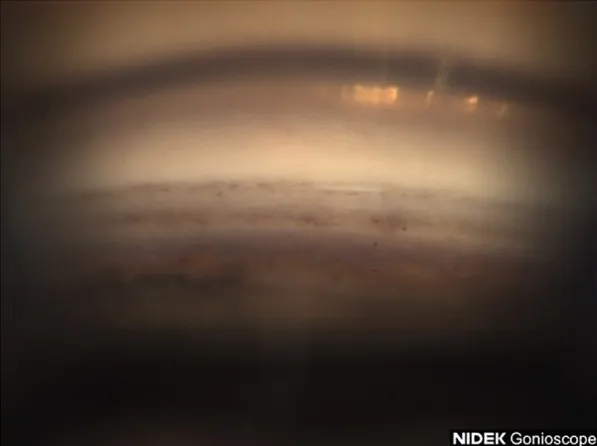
Case 3: Inferior angle (inverted by mirror).
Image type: ophthalmic_imaging (gonioscopy)